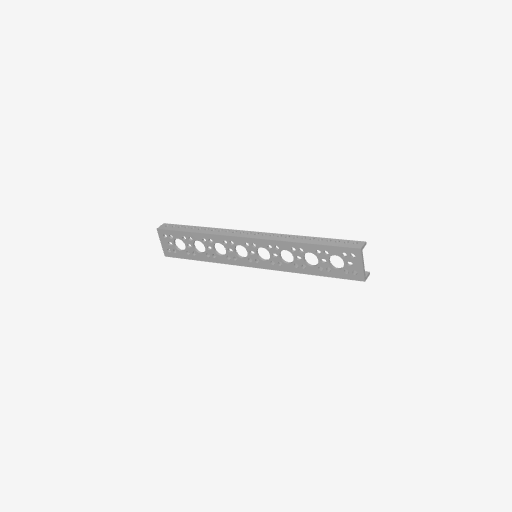
Part: MiniLowSideUChannel8H